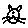
Label: cat